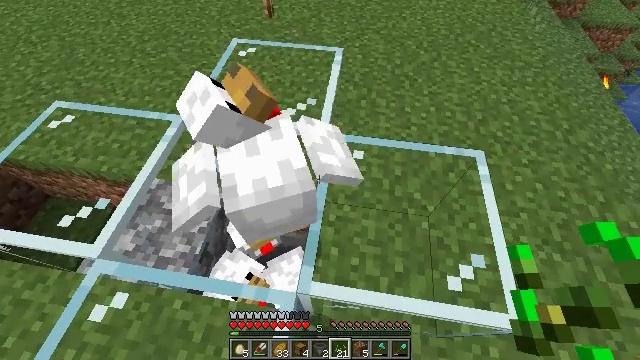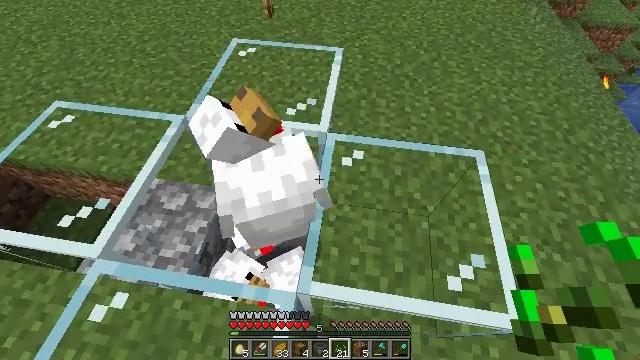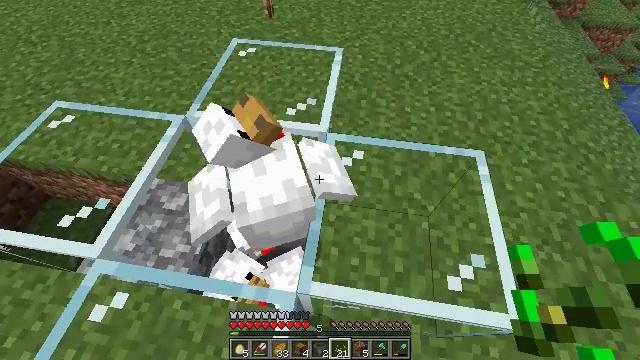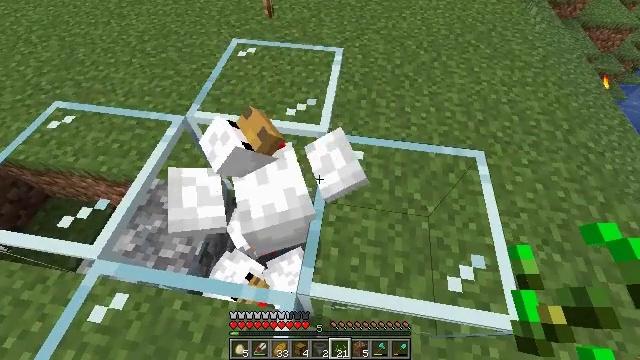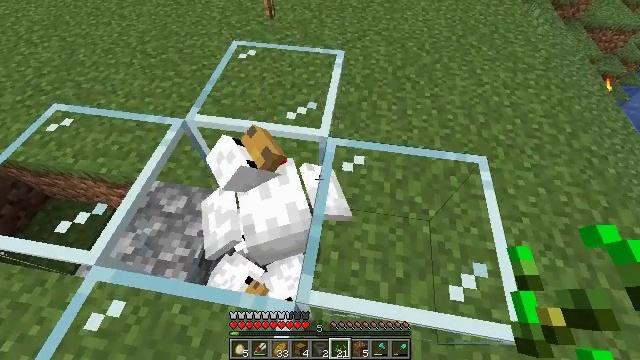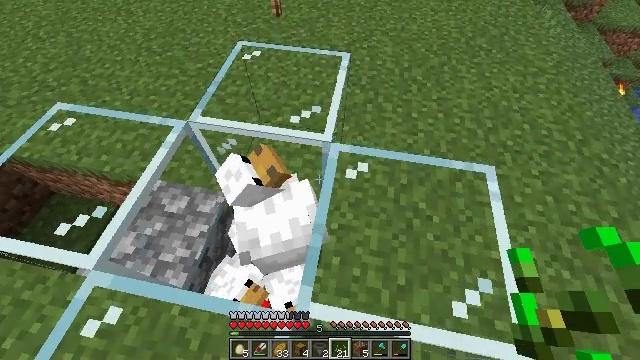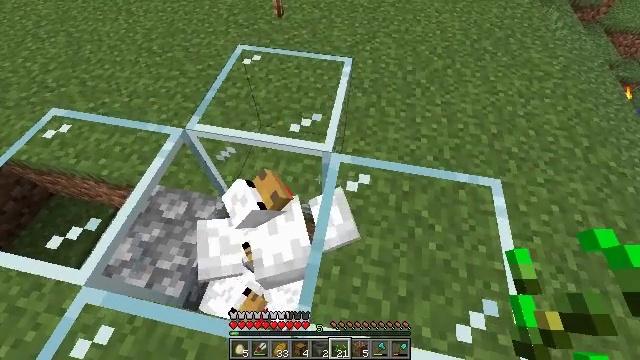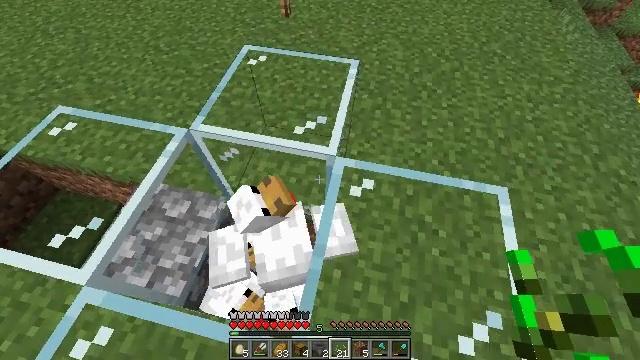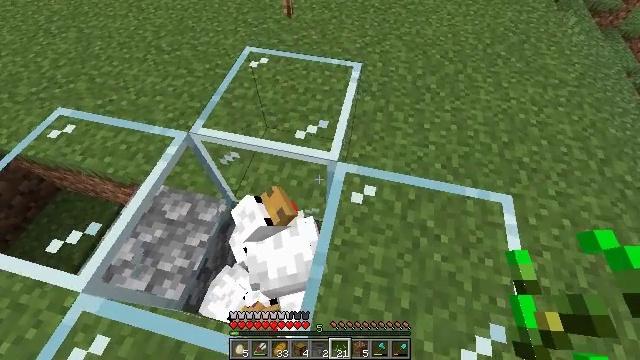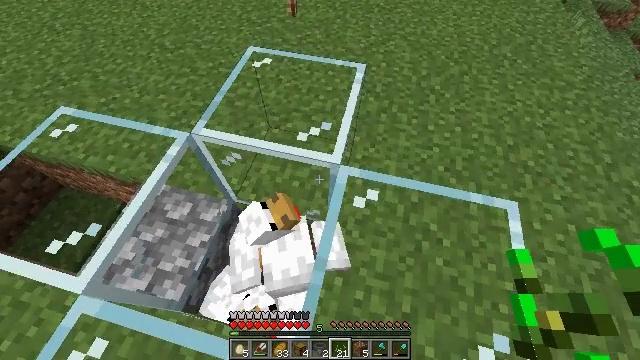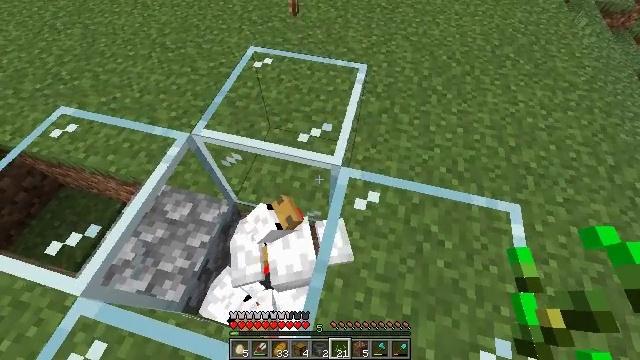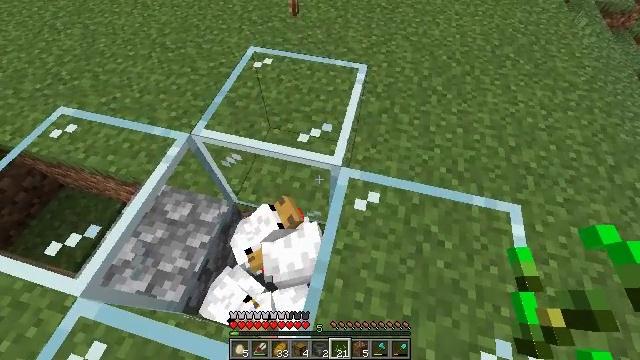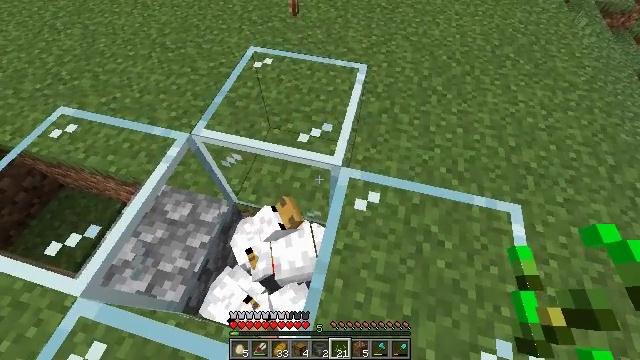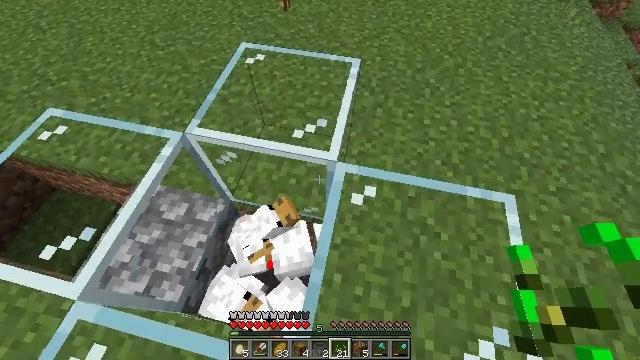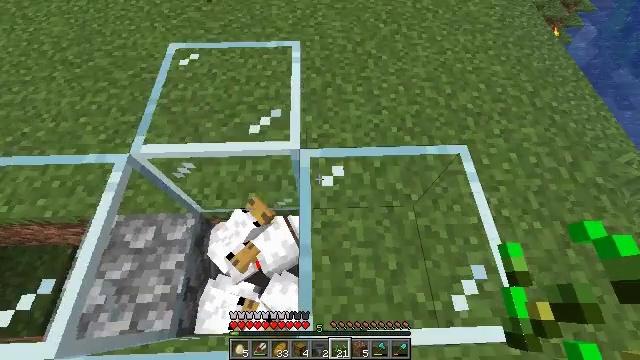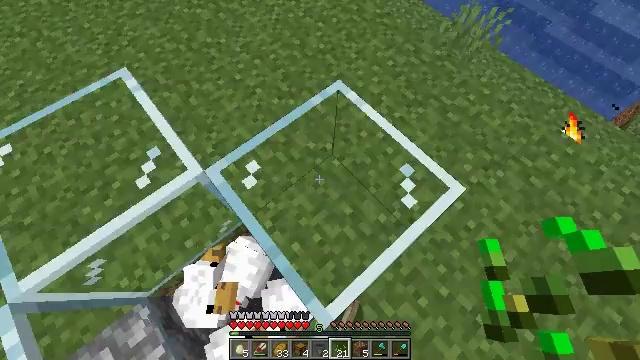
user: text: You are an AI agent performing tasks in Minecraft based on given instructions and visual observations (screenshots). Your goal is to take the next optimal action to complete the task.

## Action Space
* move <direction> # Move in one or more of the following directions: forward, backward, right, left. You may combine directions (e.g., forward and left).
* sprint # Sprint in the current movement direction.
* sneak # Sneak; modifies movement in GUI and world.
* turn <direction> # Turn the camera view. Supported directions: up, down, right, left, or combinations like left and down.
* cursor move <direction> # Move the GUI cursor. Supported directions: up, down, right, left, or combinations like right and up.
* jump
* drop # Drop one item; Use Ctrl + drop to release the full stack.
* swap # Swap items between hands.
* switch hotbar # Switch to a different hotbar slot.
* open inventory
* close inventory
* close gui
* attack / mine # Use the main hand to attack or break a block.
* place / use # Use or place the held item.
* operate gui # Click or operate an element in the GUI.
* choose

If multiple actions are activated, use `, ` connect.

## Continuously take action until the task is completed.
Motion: motion action
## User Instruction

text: Hunt the zombie.
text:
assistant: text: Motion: sneak
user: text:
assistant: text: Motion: sneak
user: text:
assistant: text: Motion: move forward, sneak
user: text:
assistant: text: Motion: move forward, sneak
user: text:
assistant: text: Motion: move forward, sneak, turn left
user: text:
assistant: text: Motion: move forward, sneak
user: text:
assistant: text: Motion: move forward, sneak, turn left
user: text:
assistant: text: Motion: sneak
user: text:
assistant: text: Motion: sneak
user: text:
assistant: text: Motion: sneak
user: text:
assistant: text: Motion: sneak
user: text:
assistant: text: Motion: sneak
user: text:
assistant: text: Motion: sneak, turn right
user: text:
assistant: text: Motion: sneak, turn right and down
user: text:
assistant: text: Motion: sneak, turn right and down
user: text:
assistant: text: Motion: sneak, turn right
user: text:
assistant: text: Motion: sneak, turn right
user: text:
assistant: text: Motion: turn right
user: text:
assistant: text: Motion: turn right and up
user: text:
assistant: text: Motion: no_op
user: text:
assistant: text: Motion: turn right
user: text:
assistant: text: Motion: no_op
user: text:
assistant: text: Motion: no_op
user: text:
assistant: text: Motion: no_op
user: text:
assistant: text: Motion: turn right
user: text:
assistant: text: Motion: move forward, turn right
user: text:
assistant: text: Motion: move forward, turn right and down
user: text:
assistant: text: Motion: move forward
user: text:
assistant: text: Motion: move forward
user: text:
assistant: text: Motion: no_op